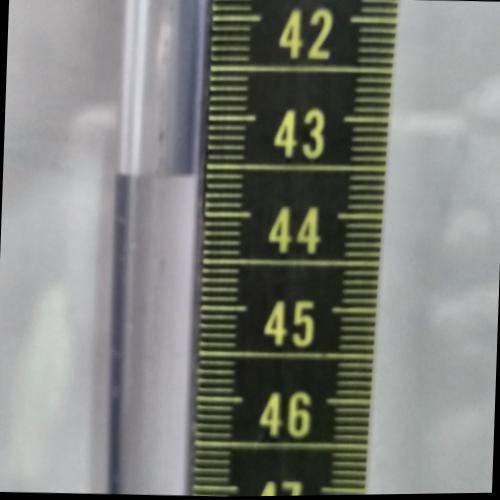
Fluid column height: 43.6 cm